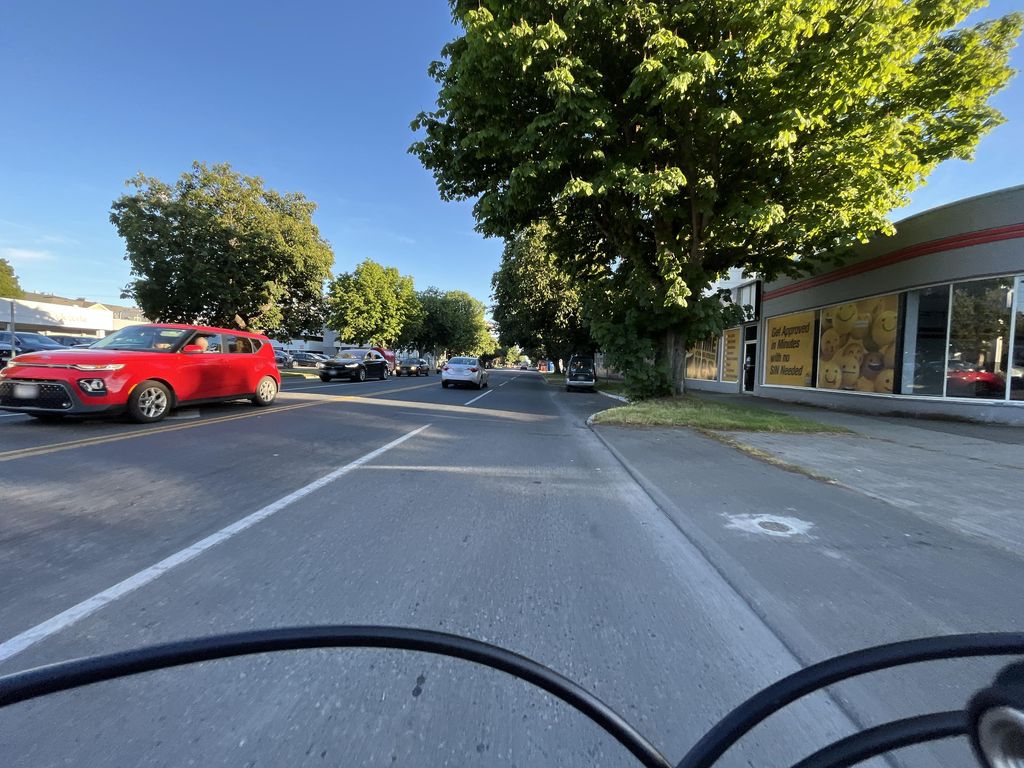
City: victoria